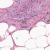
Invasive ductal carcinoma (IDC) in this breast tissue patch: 0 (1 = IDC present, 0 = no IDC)